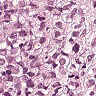
Metastatic tissue present: yes